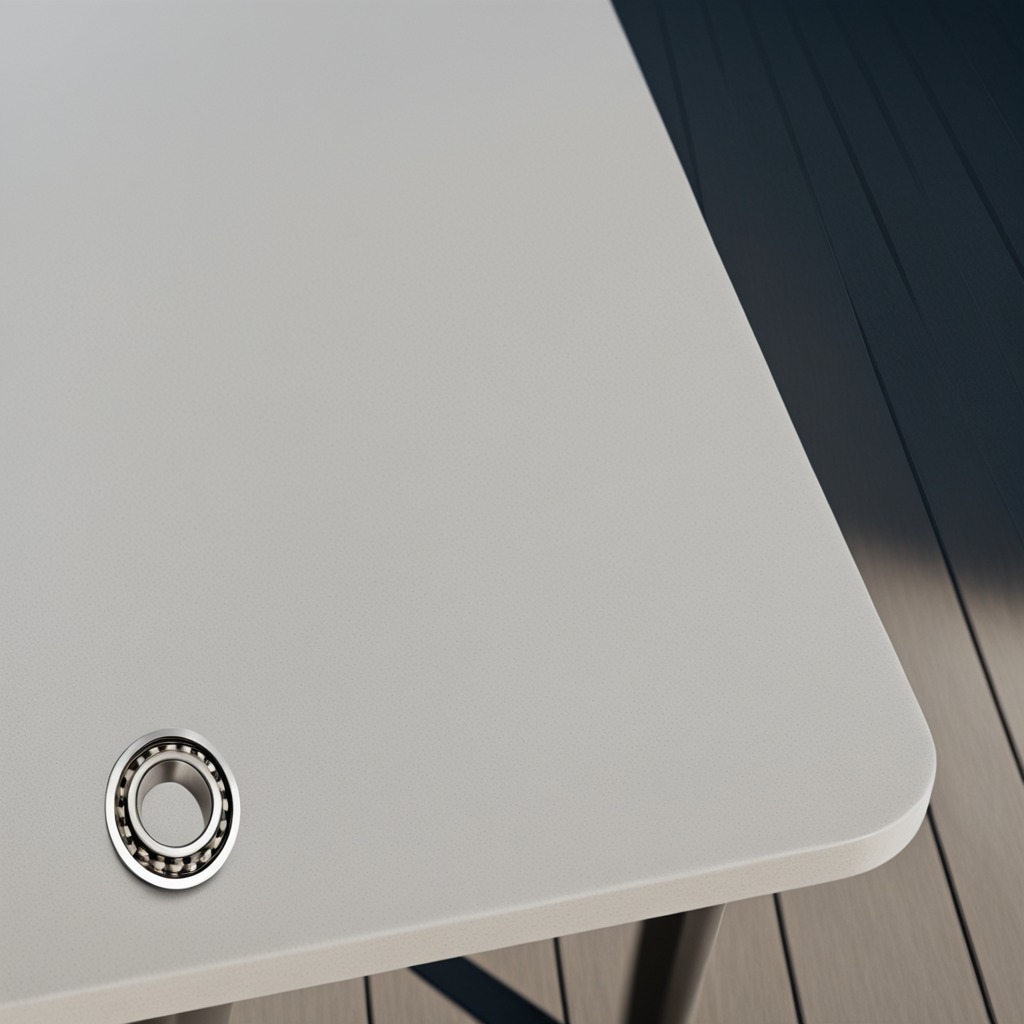
A metal ball bearing is lying on the table.